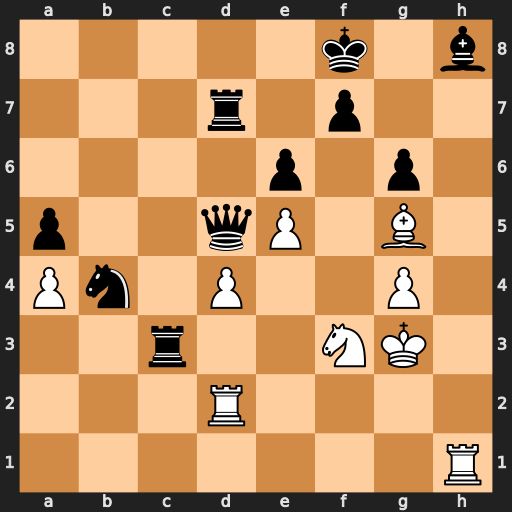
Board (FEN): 5k1b/3r1p2/4p1p1/p2qP1B1/Pn1P2P1/2r2NK1/3R4/7R
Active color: w
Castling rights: -
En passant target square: -
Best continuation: Rxh8+ Kg7 Bf6#